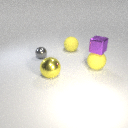
large yellow metal sphere to the left of large yellow rubber sphere